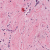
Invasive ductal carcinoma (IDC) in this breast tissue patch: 1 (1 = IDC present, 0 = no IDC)